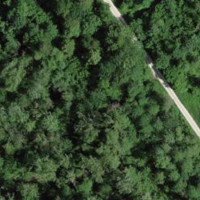
EUNIS habitat code: 41
Species observed at this site:
Acer pseudoplatanus